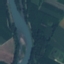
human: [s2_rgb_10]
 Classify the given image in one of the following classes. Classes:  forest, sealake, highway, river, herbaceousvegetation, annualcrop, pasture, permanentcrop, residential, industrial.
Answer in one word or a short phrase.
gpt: River